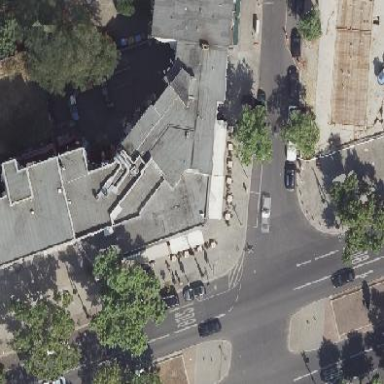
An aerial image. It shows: Flat roof retail building.